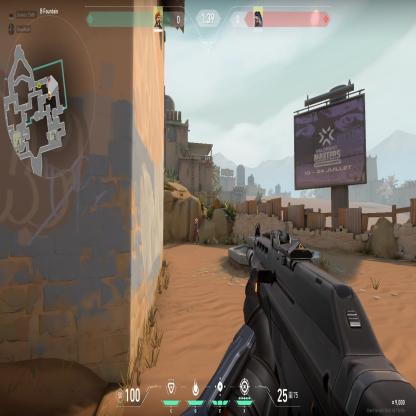
Label: enemy